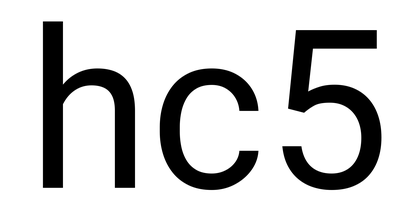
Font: Roboto_Regular